Question: I want to show the text for a line's label in the legend, but not a line too (As shown in the figure below):

I have tried to minimise the legend's line and label, and overwrite only the new-label too (as in the code below). However, the legend brings both back.
'''
legend = ax.legend(loc=0, shadow=False)
for label in legend.get_lines():
label.set_linewidth(0.0)
for label in legend.get_texts():
label.set_fontsize(0)
ax.legend(loc=0, title='New Title')
'''
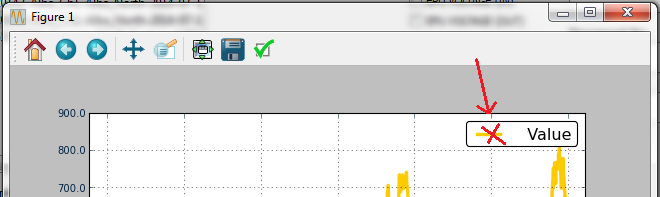
Answer: At that point, it's arguably easier to just use <URL>.
For example:
'''
import numpy as np
import matplotlib.pyplot as plt
data = np.random.normal(0, 1, 1000).cumsum()
fig, ax = plt.subplots()
ax.plot(data)
ax.annotate('Label', xy=(-12, -12), xycoords='axes points',
size=14, ha='right', va='top',
bbox=dict(boxstyle='round', fc='w'))
plt.show()
'''

However, if you did want to use 'legend', here's how you'd do it. You'll need to explicitly hide the legend handles in addition to setting their size to 0 and removing their padding.
'''
import numpy as np
import matplotlib.pyplot as plt
data = np.random.normal(0, 1, 1000).cumsum()
fig, ax = plt.subplots()
ax.plot(data, label='Label')
leg = ax.legend(handlelength=0, handletextpad=0, fancybox=True)
for item in leg.legendHandles:
item.set_visible(False)
plt.show()
'''